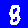
Digit: 8